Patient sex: M
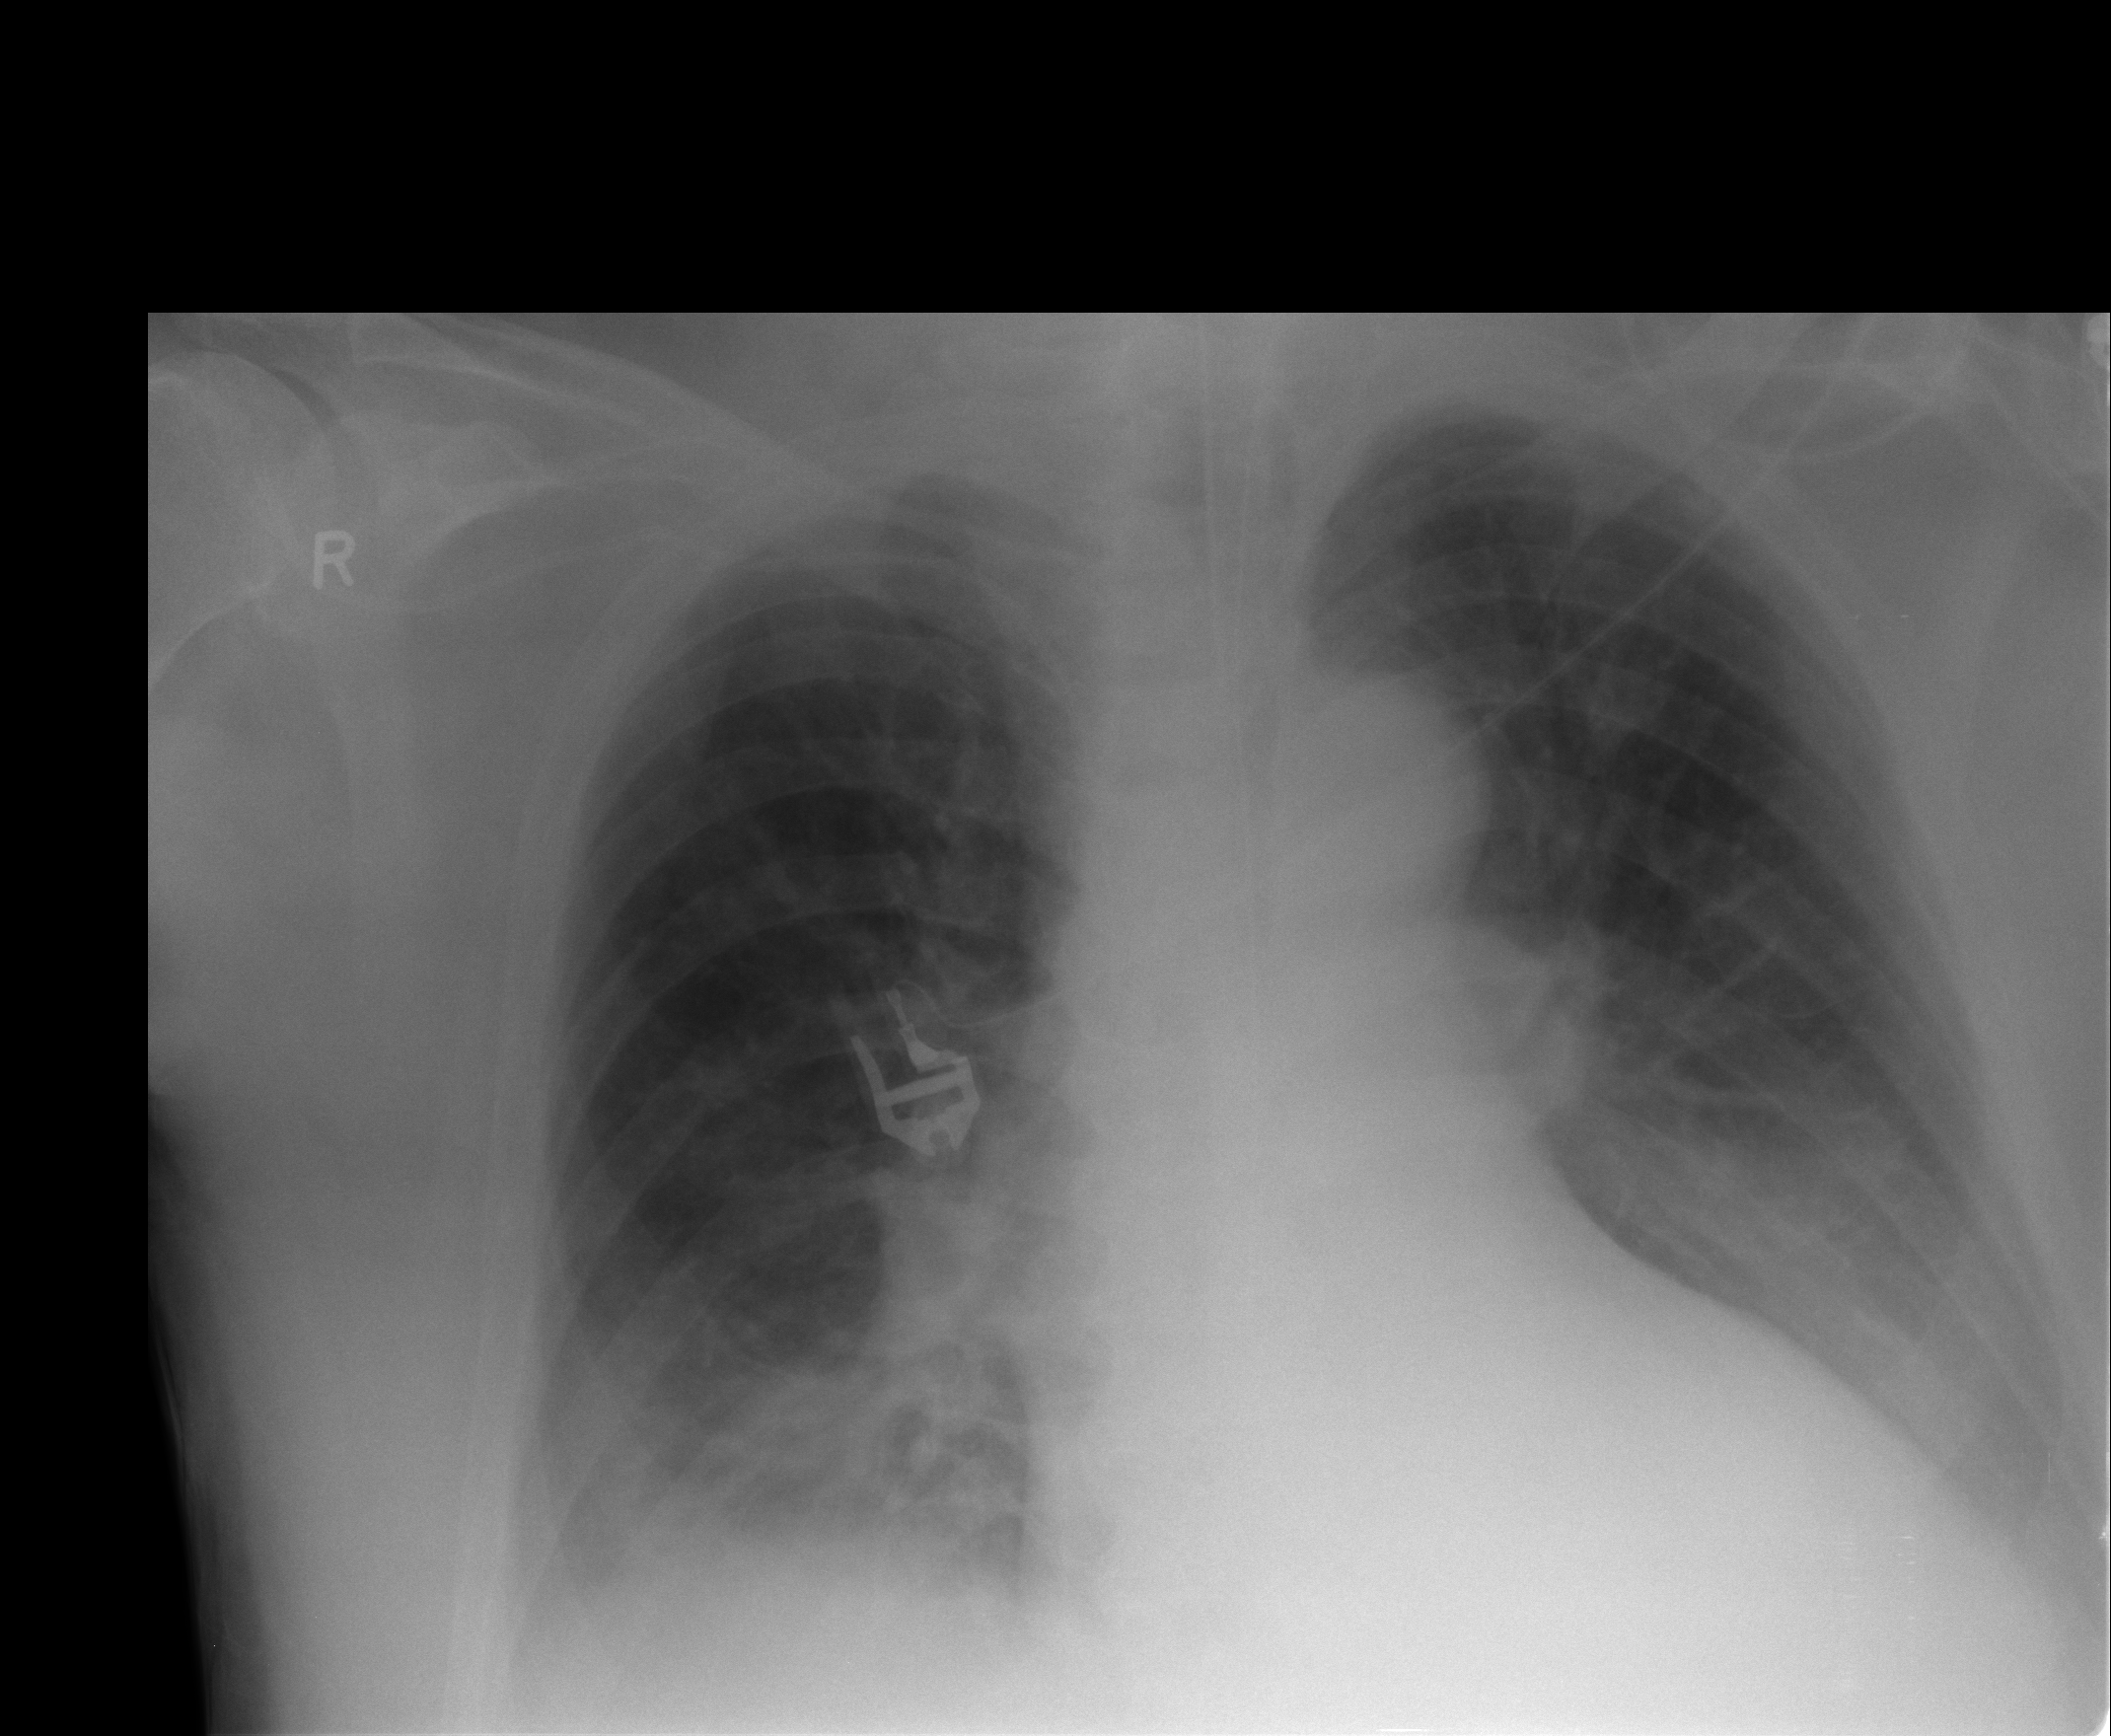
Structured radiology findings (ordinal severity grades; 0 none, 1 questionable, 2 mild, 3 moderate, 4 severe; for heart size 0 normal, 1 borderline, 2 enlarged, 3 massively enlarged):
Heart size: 2
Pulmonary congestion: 2
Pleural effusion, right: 2
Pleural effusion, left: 2
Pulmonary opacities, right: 0
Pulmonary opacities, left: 0
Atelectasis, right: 2
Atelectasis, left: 2